九年级 · 度量几何学
如图, 四边形 $A B C D$ 的对角线 $A C$ 与 $B D$ 相交于点 $O, \frac{O A}{O B}=\frac{O D}{O C}$, 由此推得的正确结论是（）

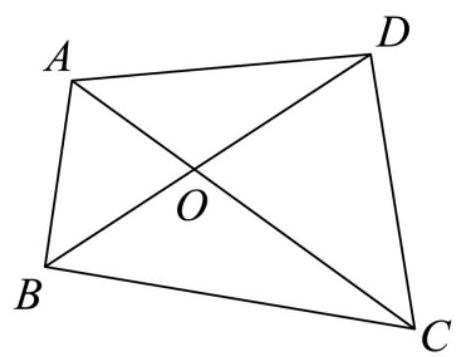
A. $\frac{O A}{O D}=\frac{A B}{C D}$
B. $\frac{O A}{O C}=\frac{A D}{B C}$
C. $\frac{O B}{O D}=\frac{A B}{C D}$
D. $\frac{A B}{C D}=\frac{A D}{B C}$

答案: A
解析: 根据相似三角形的判定和性质即可得到结论.

【详解】解: $\because \angle \mathrm{AOB}$ 与 $\angle \mathrm{DOC}$ 是对顶角

$\therefore \angle \mathrm{AOB}=\angle \mathrm{DOC}$

又 $\because \frac{O A}{O B}=\frac{O D}{O C}$,

$\therefore \triangle \mathrm{AOB} \sim \triangle \mathrm{DOC}$,

$\therefore \frac{O A}{O D}=\frac{A B}{C D}$.

故选: A

【点睛】本题考查了相似三角形的判定和性质, 熟练掌握相似三角形的判定和性质是解题的关键.